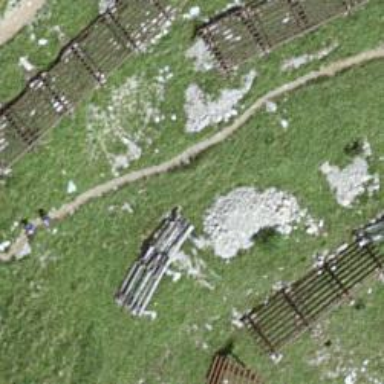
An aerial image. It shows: Avalanche protection barrier made by humans.